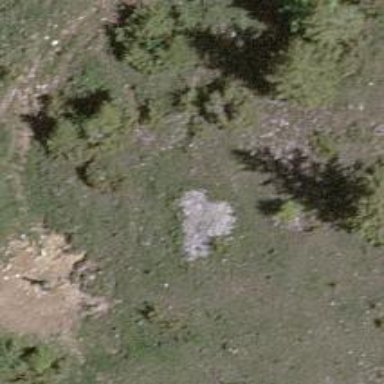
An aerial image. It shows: Beautiful tree in nature.